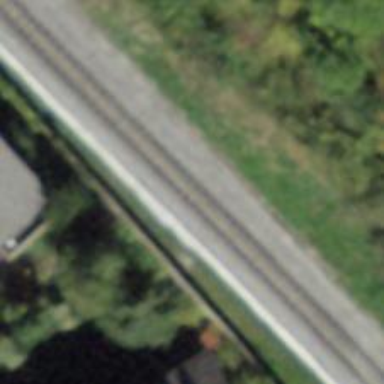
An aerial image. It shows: Narrow-gauge railway track with 1 electrified contact line.